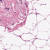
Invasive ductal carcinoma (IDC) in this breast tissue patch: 0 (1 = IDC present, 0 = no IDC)